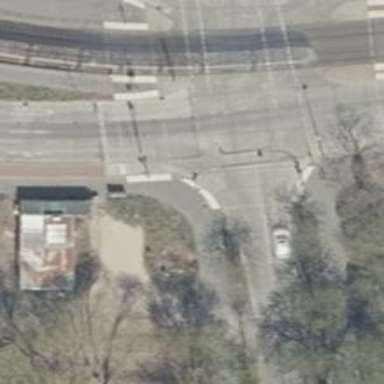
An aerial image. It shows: Crossing with traffic signals and central island.